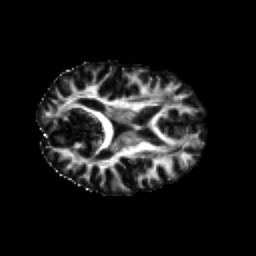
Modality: FA
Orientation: axial
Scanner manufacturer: ge
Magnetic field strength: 3 T
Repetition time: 17 s
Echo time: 0.0855 s